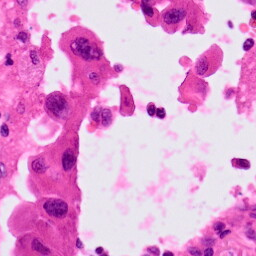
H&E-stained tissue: Lung